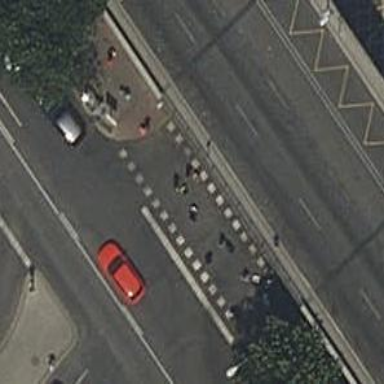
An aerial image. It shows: Footway crossing with traffic signals.